Question: I have been trying to import an .xml file from my old WordPress to a new one. I have the following settings in php.ini:
- - -
But when I click on the Upload File and Import button Im getting a blank page. No errors or anything.

Anyone has any idea how to solve this? Thanks.
After turning on the error display which was suggested below I was able to get the following error:
'''
Fatal error: Class 'DOMDocument' not found in /var/www/html/wp-content/plugins/wordpress-importer/parsers.php on line 61
'''
which I was then able to fix by installing php-xml.
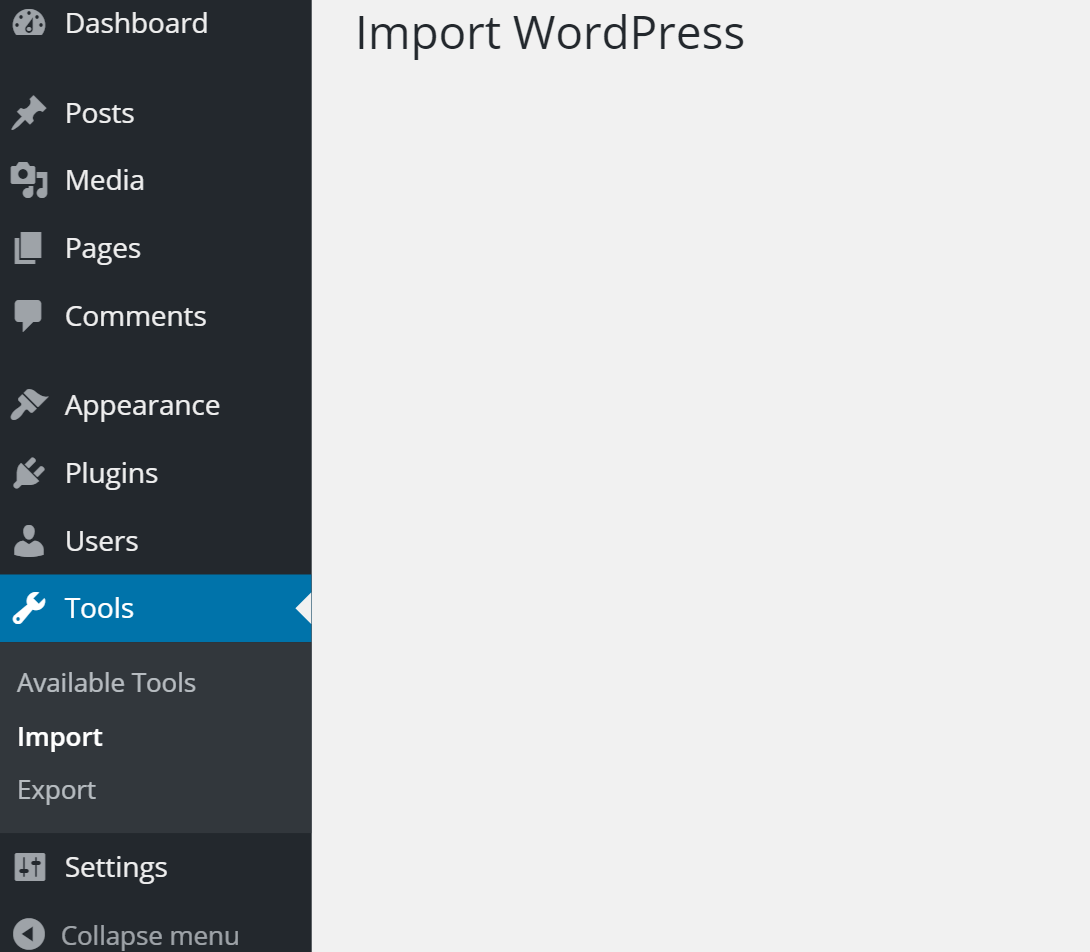
Answer: This question in its original form did not provide enough information to justify actually trying to guess the solution.
Therefore I felt the most relevant answer was some general troubleshooting steps that may shed more light on a similar situation - my focus is on tips that may help in this particular situation, but since it is going to be rather lengthy anyway I do include some more general tips as well.
The OP is not actually asking for alternatives to the wordpress import / export function, but since this a migration gone sour (plus the fact that the wordpress import / export feature leaves to desire), I will try to answer Alans question regarding alternative ways to migrate wordpress between servers / locations / domains as well.
At risk of stating the obvious:
# Debugging wordpress errors in general
### Step 1. Make sure you can see what goes wrong
Enable debug mode, and make sure 'display_errors' is enabled, and an appropriate 'error_reporting' level is defined.
Open 'wp-config.php' and find this line:
'''
define('WP_DEBUG', false);
'''
Replace it with:
'''
//Switch on wordpress' built-in debug mode
define('WP_DEBUG', true);
/**
* Just a convenient check so you can leave the next few lines unchanged
* for next time you need debugging, and just switch true/false above.
*/
if (WP_DEBUG) {
//Handle all errors regardless of error level
ini_set('error_reporting', -1);
//Display errors directly in the browser
ini_set('display_errors', 'On');
}
'''
...if for some reason the line isn't there already, just insert it somewhere above the line saying.
'''
/* That's all, stop editing! Happy blogging. */
'''
This should allow you to see some more information about most (php-)errors.
1. In most cases, simply setting WP_DEBUG to true will automatically enable display_errors - however I have found the above to cover some edge cases where errors where not shown in spite of WP_DEBUG being true.
2. On a live (production) site it may be very undesirable to display errors to every visitor, so you may want to: enable WP_DEBUG conditionally, for example by IP: define('WP_DEBUG', $_SERVER['REMOTE_ADDR'] === '123.123.123.123'); (obviously substituting your actual IP) log errors instead of displaying them - see the wordpress codex for more information: Debugging in WordPress
3. If you have low-quality or outdated plugins or themes installed you are very likely to see a lot of output from poorly written functions within those.
If you do see errors referencing one of your plugins as soon as you enable debug mode my recommendation is to either contact the plugin developer regarding the issue, or simply uninstall the plugin and find another one that satisfies your need. Plugins from developers who didn't even care to use debug mode during development are highly likely to also contain security issues and / or be sub standard with regards to future- or third-party compatibility.
### Step 2. Reproduce the error
Whatever you did to make the problem happen - do it again. This should give you something to work with, for example by simply pasting it on google and see what comes up. Chances are you're not the first to experience whatever problem your are having.
If you still get no visible errors try to right click the "nothingness" and view the page source in a plaintext editor. Sometimes errors can be hidden inside an attribute, or behind an element on the screen.
You can also try to insert some intentionally broken code in 'wp-config.php' to confirm that errors will in fact be printed. For example type 'this_function_surely_does_not_exist();' right after the 'ini_set()' directives.
Some hosts restrict the use of 'ini_set()', so if things still aren't working, but you do not see any errors try to find out how you set the relevant 'php.ini' settings - it may be in your hosting providers control panel (cPanel, Plesk etc.), you may have direct access to your php.ini via FTP... or they may offer no way to set it (find a different provider at once!)
It is also possible that you cannot change the value, but errors are logged somewhere in your providers panel by default.
If you get a completely white browser window it is likely that you have a fatal error somewhere - or a configuration problem on the server itself. This is outside the scope of this answer, so if the suggestions regarding increasing limits in the next section doesn't work, try to google "WSOD" to get started.
### Find actual limits and settings
Do not trust that just because you have a file called 'php.ini' that contains a line saying 'memory_limit = 128M' your memory limit is actually 128M. This can be set in so many different ways that the only reliable way to know is to ask php what its current memory limit is. This is true for most 'php.ini'-settings!
To get a fair idea what your working environment looks like create a file (preferably in the root of your wordpress install) called 'phpinfo.php', with the following content:
'''
<?php
//Your memory limit
echo 'memory_limit: ' . ini_get('memory_limit') . '<br>';
//Your maximum size of post-data (including file uploads)
echo 'post_max_size: ' . ini_get('post_max_size') . '<br>';
//The maximum file size for uploads
echo 'upload_max_filesize: ' . ini_get('upload_max_filesize') . '<br>';
//Maximum runtime for php scripts (in seconds)
echo 'max_execution_time: ' . ini_get('max_execution_time') . '<br>';
//Current error reporting level
echo 'error_reporting: ' . ini_get('error_reporting') . '<br>';
//Are errors displayed?
echo 'display_errors: ' . ini_get('display_errors') . '<br>';
//Will errors be logged?
echo 'log_errors: ' . ini_get('log_errors') . '<br>';
//Where will errors be logged?
echo 'error_log: ' . ini_get('error_log') . '<br>';
//What is the absolute path of this files parent folder
// = the complete path to your wordpress "root folder"
echo 'root of wordpress: ' . __DIR__ . '<br>';
/**
* If you are curious to see *a lot* of information about your environment
* then uncomment this line too:
*/
//phpinfo();
/**
* This should print whatever is in the error log, but it could potentially
* be huge, so use with caution!
*/
//echo '<pre>' . file_get_contents(ini_get('error_log')) . '</pre><br>';
'''
You should be aware that all of the above values be changed during execution of a script - and some (poor quality) plugins actually will. I've seen plugins try to increase the memory_limit for instance - which is all fine and dandy, except 6-7 years pass, and a plugin "increasing" the memory limit to 32MB actually messes up the installation, because nowadays 64MB is needed for a pretty basic wordpress install, and 128MB would be a more reasonable minimum for most. The problem with this is that the only way to actually know the values for sure at any given point of execution is to insert the above right at that point.
Some very common reason for errors that happen "on occasion", particularly in connection with imports or file uploads is that either 'memory_limit', 'post_max_size' or 'upload_max_filesize' is set too low - you can try to increase them using 'ini_set()' calls in 'wp-config.php':
'''
ini_set('memory_limit', '256M');
ini_set('post_max_size', '128M');
ini_set('upload_max_filesize', '64M');
'''
Again your host may completely prevent you from affecting your limits using these functions, but may provide another way for you to set them.
If that doesn't work either, try disabling as many plugins as possible, and as a last resort switch to a default theme - but be prepared to lose widgets and a bunch of settings if things get to that.
If you're still stuck at square one ask a question on Stack Overflow, and be about exactly what you did before it all went south ;)
# Cloning / Migrating / Moving or Backing up a wordpress site
There are a lot of backup / migration plugins out there. If you are inexperienced working with files, databases and the like your best bet is probably to go with one of those. I will not recommend any specific plugin as changes are too frequent and I personally always do it manually - a <URL> should yield plenty of relevant results though, and I'm sure many of them can get the job done in most situations.
However, if like me, you prefer to do it manually to understand (and control) the process, here is the method I use to move, rename, clone or back up wordpress installations routinely - it should work for almost any standalone installation (ie. if you're trying to move a multisite you should probably go look for another guide).
These instructions should work whether you are
- - - -
The basic steps are:
1. Get a copy of all files
2. Get a copy of the entire database
3. Do necessary corrections in files
4. Upload files to new server (or same if you are restoring a backup)
5. Load up the database on the new server
6. Do necessary corrections in the database
This requires that you have access to:
- -
All decent hosting plans, and nearly all inexpensive shared hosting plans come with phpMyAdmin and FTP access. VPS', private servers etc. obviously comes with direct file and database access which will be even better (or at least faster).
If you do not have access to the above wherever your site is hosted, it is likely because you bought your site from someone who does not want you to move it away (usually because they designed your website for free or at a very low cost, and need you to stay with them to get back their investment). If that is the case you can try one of the many backup / migration plugins, but chances are they don't even allow you to install plugins, so you'll have to contact them and work out some agreement instead.
(if you do not have access to your database, but you do have access to your files you can install phpMyAdmin yourself - but how to do that is way outside the scope of this answer)
Note that depending on what operation you are actually doing, some steps can be skipped - which you can feel free to do once you understand the process, and why each step is (sometimes) required - but if this is your first time just start from the top and work your way through each step.
### Step 1. Get a copy of all files
You'll want to get all files in the "root" of your wordpress installation. That is the folder containing 'wp-content', 'wp-admin' and 'wp-includes' plus about 15-20 files. Make sure you get hidden files too (for example the file '.htaccess' will likely be hidden by default if you use FTP - in some cases this file is completely irrelevant, but in others it can be essential, so just make sure you get everything)
If your hosting provider has some sort of file manager you may want to try that first. A lot of file managers offer the option to up- or download folders as a single compressed archive - which will be a lot faster than downloading all files individually.
If you have a VPS or any solution with SSH or some other form of console access, use that and navigate to the "root" of your installation, then zip everything up - something like 'zip -r my_wp_backup.zip .' should do. Download the file using whatever means you have.
If you only have FTP access to your files, it may take a while, but you simply log in with FTP (my favorite FTP client is <URL>
### Step 2. Get a copy of the entire database
If you have access to phpMyAdmin through your provider use that - it is by far the easiest, and I have never had a problem, except with extremely special databases or extremely old versions of phpMyAdmin.
Just log in to phpMyAdmin, select your database, click export and accept the defaults (options are very different depending on the version, but the defaults should be fine for any "normal" wordpress database). This should give you either a file download with a name ending in ".sql" - or a big text-field with huge amount of text in it. If you get the latter just copy it to a regular text file on your local computer - notepad, notepad++ or any other plain text editor will work (ie. don't use word, google docs or any other rich text editor!)
If you don't have access to phpMyAdmin you can either install it (which I'm not going to describe), or you must find some other way to export the database, for example:
- 'mysqldump -u your_database_username -p your_db_name > my_backup.sql'-
### Step 3. Do necessary corrections in files
You should now have a complete backup on your local disk.
- - - 'phpinfo.php'- - 'localhost'
Correct your 'wp-config.php' file - the relevant lines are:
'''
/** The name of the database for WordPress */
define('DB_NAME', 'your_database_name');
/** MySQL database username */
define('DB_USER', 'your_database_username');
/** MySQL database password */
define('DB_PASSWORD', 'your_database_password');
/** MySQL hostname */
define('DB_HOST', 'localhost');
'''
Though it's rather rare some plugins do write information in files that needs to be updated, so if the absolute path of your wordpress root folder, or the absolute URL of your installation is changing in the process of migrating you should also do a complete search and replace for those:
- '/var/www/www.example.com/web/blog''/var/www/blog.example.com/public_html'- 'http://www.example.com/blog''http://blog.example.com''www.example.com/blog''blog.example.com''http://'
Note that if for some reason you are in a situation where you do not know your old absolute path and / or URL you can find them in the database, so do step 5 first, and look in the 'prefix_options' table for the values 'siteurl' (your absolute URL) and 'upload_path' will usually contain your absolute path (plus '/wp-content/uploads') - if it doesn't then there will probably be other rows in the table that can tell you what the path was, look for something that starts with '/var/www' or '/home/something'.
### Step 4. Upload files to new server or new location
As in step 1 your options may vary, but the point is to get all files uploaded to whatever folder is going to be your new root. Use whatever means you have available to do so.
Do not give in to the temptation to "try" the site out after uploading files - though unlikely it if you visit before all steps are completed!
### Step 5. Load up the database on the new server
Again, options vary:
- 'SQL'- 'mysql -u your_database_username -p your_new_db_name < my_backup.sql'
### Step 6. Do necessary corrections in the database
If you're restoring a backup to the same server and location you are done.
However, if you are migrating to a different server or a different URL you need to be aware that Wordpress itself, as well as of plugins writes your absolute URL in (thousands) of places in the database, and your absolute path is likely to also be present in at least a couple of rows.
You also need to be aware that a lot of plugins, as well as some core wordpress functions use the php function 'serialize' to store complex data easily in the database. That format is very sensitive to changes, so a "regular" search and replace is very () likely to break everything.
Luckily there is a free tool specifically designed with this in mind. I have no affiliation, but I cannot recommend <URL> enough. It is well-maintained, super user friendly, and I have never personally experienced it mess anything up.
Download it using the link above, unzip it, rename the folder to 'something_random_for_security' and upload it to your wordpress root folder. Then go to 'http://blog.example.com/something_random_for_security' in your browser (obviously substituting relevant parts of the URL).
You'll be presented with a neat graphical interface, and it has probably already filled in your database details for you (by reading your 'wp-config.php').
At the top of the screen there's a search field and a replace field. Don't mess with anything else, unless of course it actually failed to get your database information automaticall.
Like for files you need to search for:
- - 'http://'
You can use the "Dry run" button first to see what will be changed, and if any obvious problems might arise - after that just click the "Live run" button and it'll chew through your entire database replacing in a 'serialize()'-safe way where relevant.
### Step 6,5 Broken permalinks
If you have moved your site from one folder to another folder (or up or down a level), then permalinks / "pretty URLs" may not work (ie. your front page is fine but everything else is one big error). This is because of the rules in that "hidden" '.htaccess'-file getting "confused". The fix is very simple - just visit the "Settings" -> "Permalinks" in the wordpress admin... you don't need to make any changes, the file is automatically refreshed as soon as you visit the page.
### Done
Check that everything works, then go celebrate...